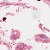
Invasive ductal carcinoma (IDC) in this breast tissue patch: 0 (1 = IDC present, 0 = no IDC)